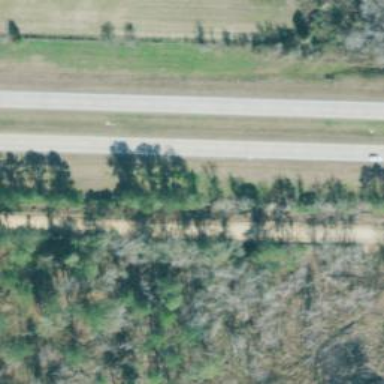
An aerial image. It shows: Dual carriageway expressway classified as trunk highway.